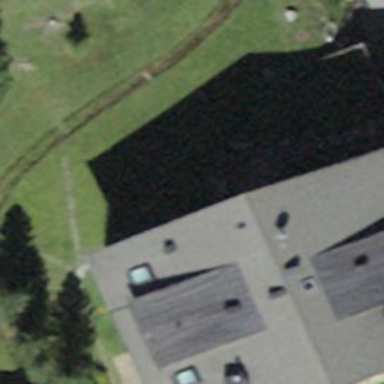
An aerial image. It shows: Building with gabled roof oriented across.